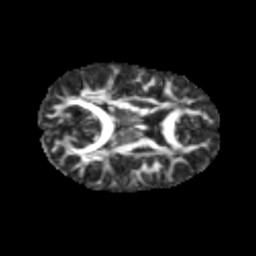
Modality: FA
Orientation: axial
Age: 10
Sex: female
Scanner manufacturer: siemens
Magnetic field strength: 3 T
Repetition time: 3.8 s
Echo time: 0.07 s